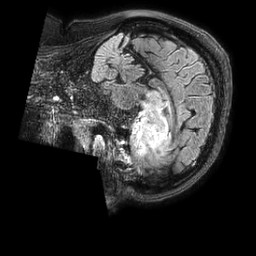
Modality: FLAIR
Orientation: sagittal
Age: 55
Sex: female
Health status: ill
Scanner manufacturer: philips
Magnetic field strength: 3 T
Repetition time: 4.8 s
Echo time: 0.34 s